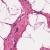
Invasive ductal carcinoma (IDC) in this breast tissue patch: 0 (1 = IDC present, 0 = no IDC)